Field crop: maize
Growth stage: 2
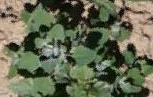
Species: chenopodium